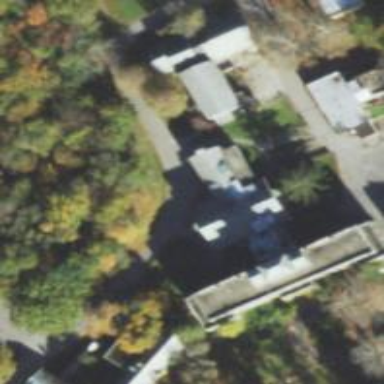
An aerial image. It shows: Public building.